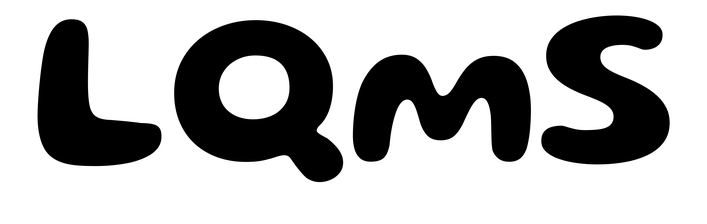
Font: Gluten_SemiBold